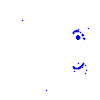
Particle: pion